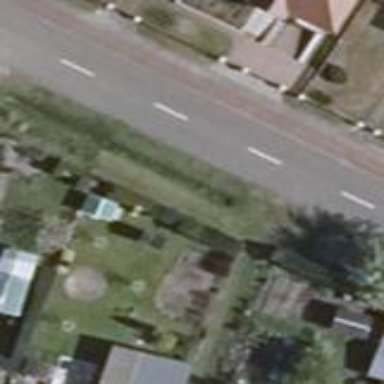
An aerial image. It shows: Plot in the allotments.